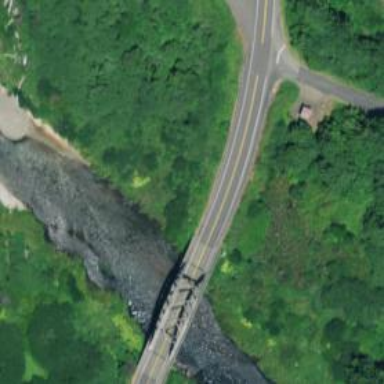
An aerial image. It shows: Trunk highway bridge with asphalt surface.